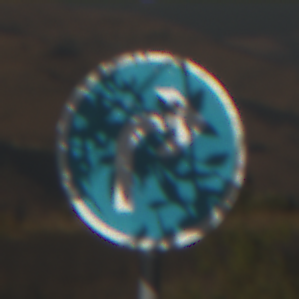
Verkehrszeichen: VorgeschriebeneFahrtrichtungRechts
Umgebung: Outdoor, Nature
Tageszeit: SunriseSunset
Wetter: Clear
Licht: Natural
Jahreszeit: NotSpecified
Kontrast: HighContrast